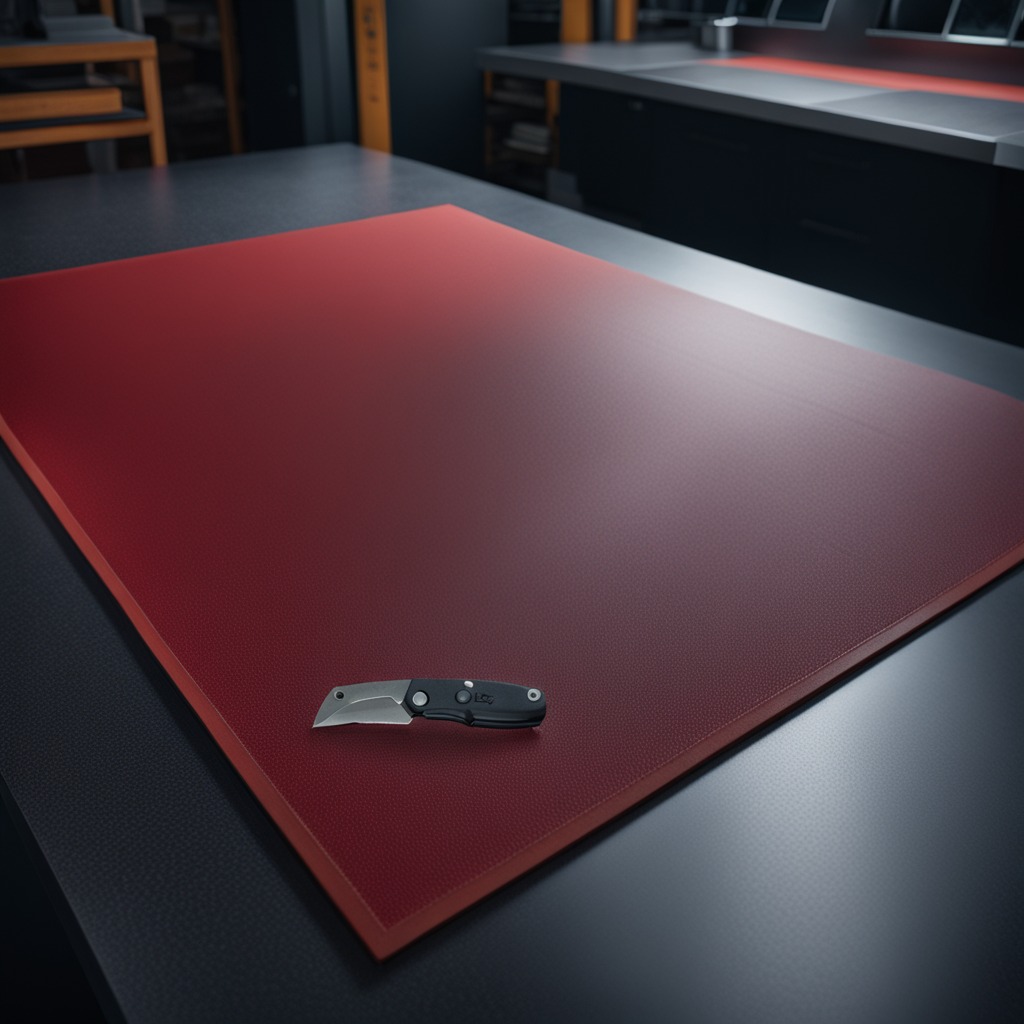
A utility knife lying on a clean granite tabletop covered with a red rubber mat inside a workshop at night dim ambient light soft shadows worn but beneath the mat